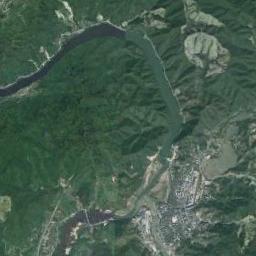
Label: river